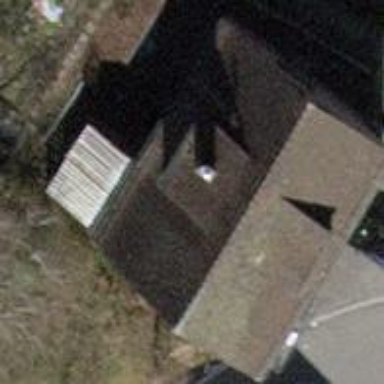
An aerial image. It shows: Kindergarten building.